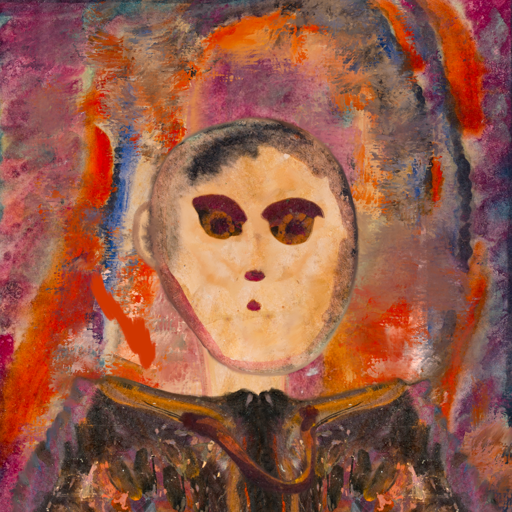
Background: Experience, Head And Neck Front: Childish, Face Front: Doll, Bust: Gypsy_Queen, Hair Front: Blank, Head Accessory: Blank, Second Necklace: Comrade, Necklace: Blank, Baby: Blank